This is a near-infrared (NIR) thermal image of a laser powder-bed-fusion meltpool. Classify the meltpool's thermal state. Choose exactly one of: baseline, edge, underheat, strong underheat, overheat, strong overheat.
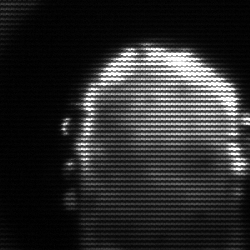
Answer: baseline